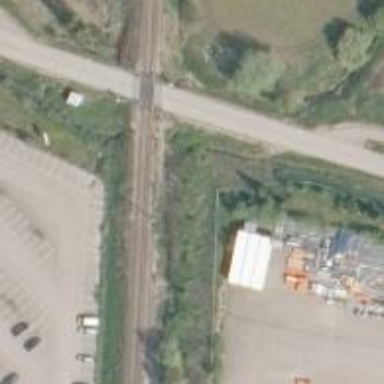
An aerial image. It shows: Railway signal supported by catenary mast.